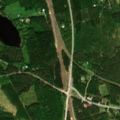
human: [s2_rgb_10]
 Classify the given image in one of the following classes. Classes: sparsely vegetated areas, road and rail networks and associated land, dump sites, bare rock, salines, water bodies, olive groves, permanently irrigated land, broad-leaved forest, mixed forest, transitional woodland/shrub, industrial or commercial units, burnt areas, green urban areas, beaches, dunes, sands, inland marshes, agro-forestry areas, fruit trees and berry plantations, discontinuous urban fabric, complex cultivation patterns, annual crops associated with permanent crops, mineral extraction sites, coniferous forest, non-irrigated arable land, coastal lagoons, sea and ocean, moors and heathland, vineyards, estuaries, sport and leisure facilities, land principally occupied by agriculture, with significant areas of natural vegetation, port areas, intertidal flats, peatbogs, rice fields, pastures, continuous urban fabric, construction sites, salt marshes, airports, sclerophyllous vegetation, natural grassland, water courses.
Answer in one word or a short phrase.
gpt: coniferous forest, mixed forest, transitional woodland/shrub